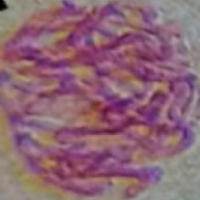
Label: prophase